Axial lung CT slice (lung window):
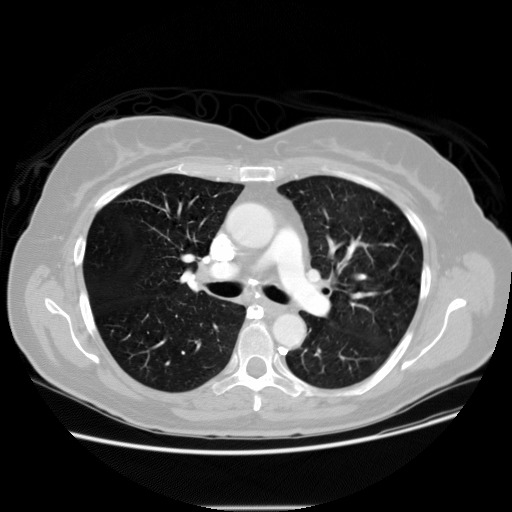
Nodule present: no